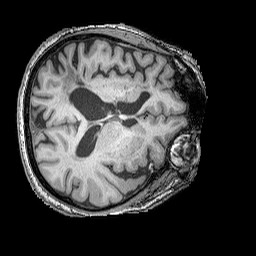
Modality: T1w
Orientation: axial
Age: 64
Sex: male
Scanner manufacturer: siemens
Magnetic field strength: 3 T
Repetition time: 2.25 s
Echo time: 0.00411 s